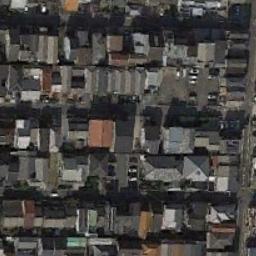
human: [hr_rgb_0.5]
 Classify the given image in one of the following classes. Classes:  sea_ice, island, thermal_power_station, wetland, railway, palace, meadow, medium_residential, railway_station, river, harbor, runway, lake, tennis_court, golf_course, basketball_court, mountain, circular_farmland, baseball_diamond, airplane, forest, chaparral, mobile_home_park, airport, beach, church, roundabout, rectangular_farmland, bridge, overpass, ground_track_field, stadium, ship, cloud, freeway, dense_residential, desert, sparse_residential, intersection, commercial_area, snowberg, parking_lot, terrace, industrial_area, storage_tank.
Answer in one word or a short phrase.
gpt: dense_residential